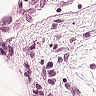
Metastatic tissue present: no